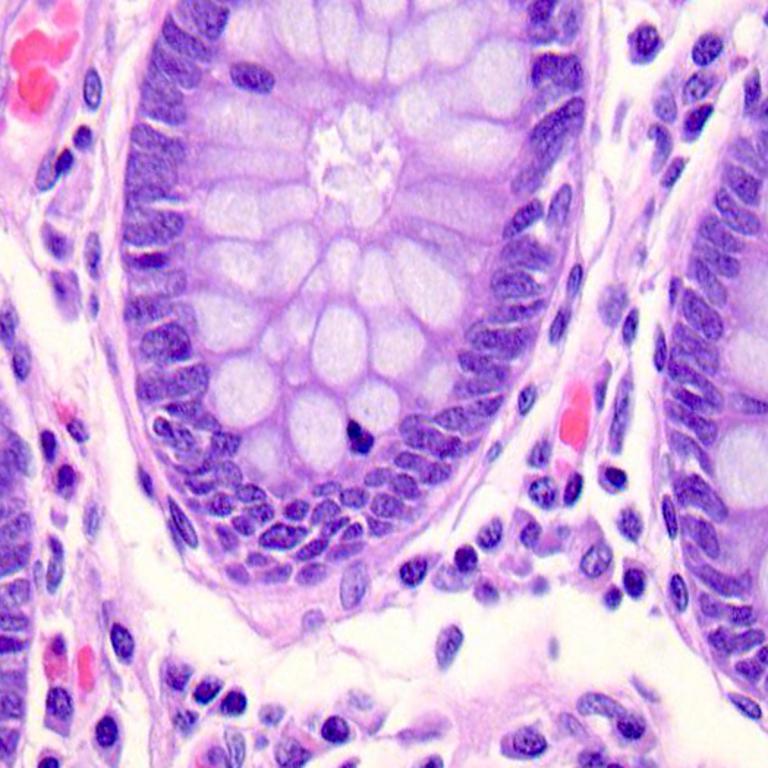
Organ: colon
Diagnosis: benign